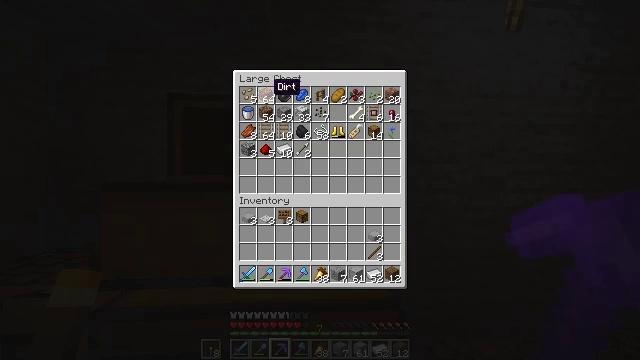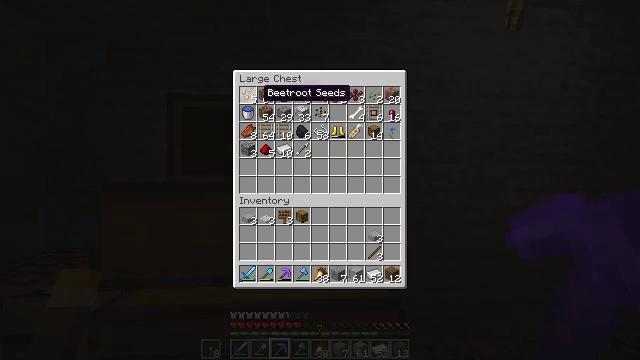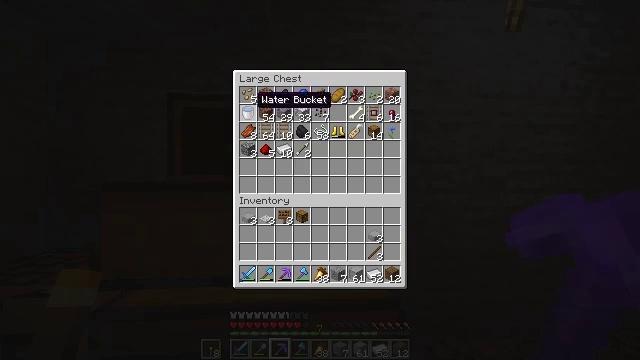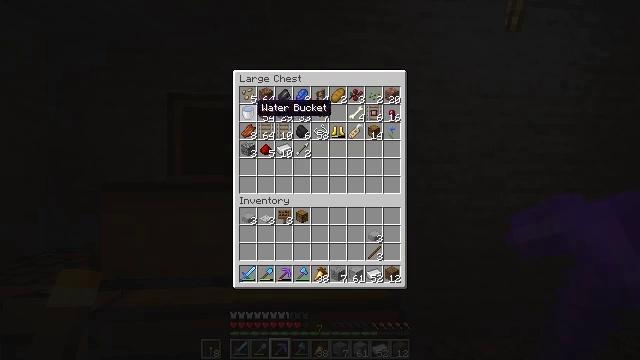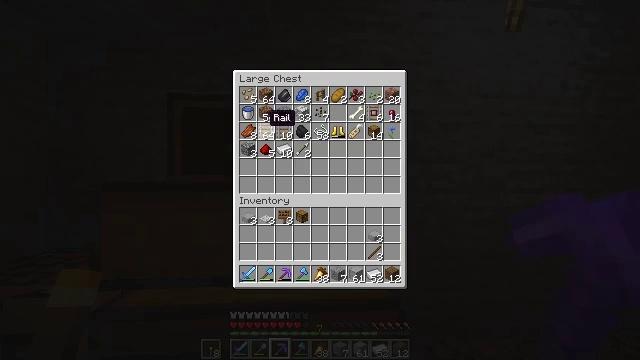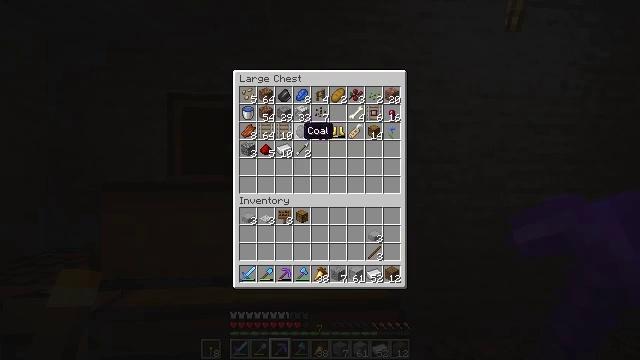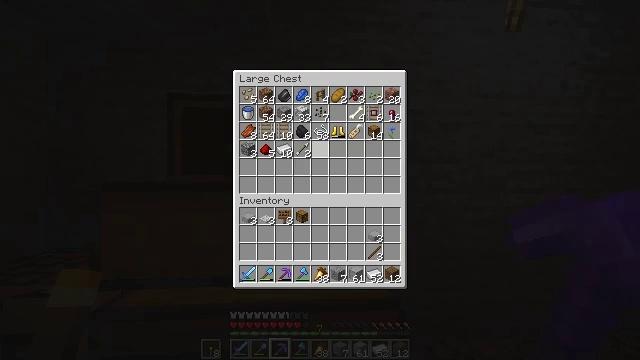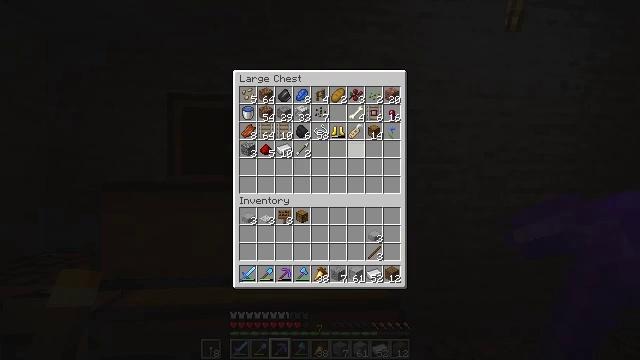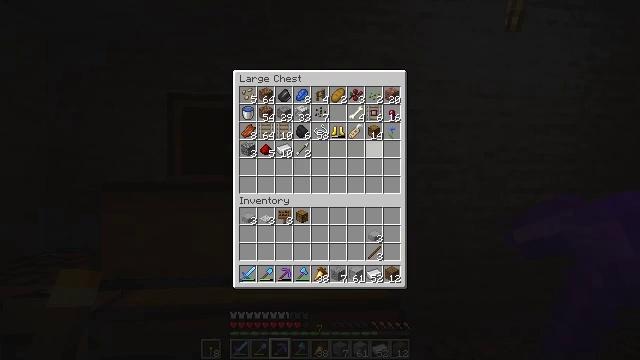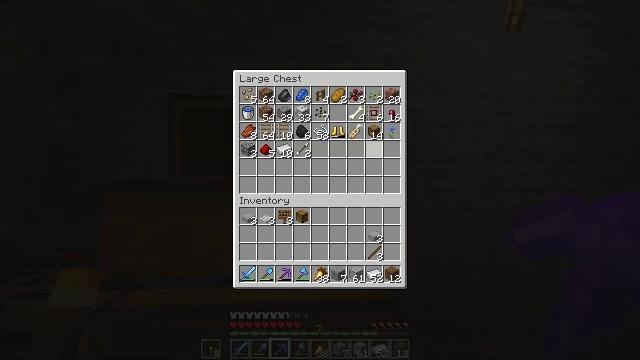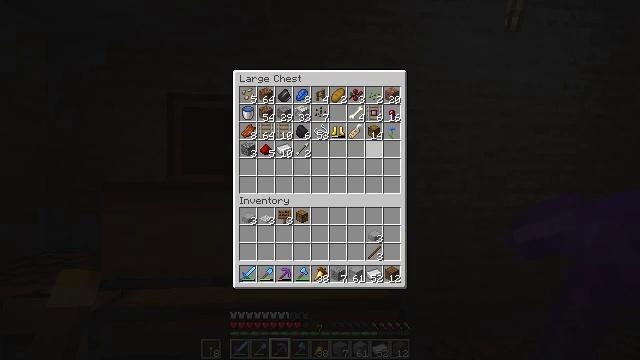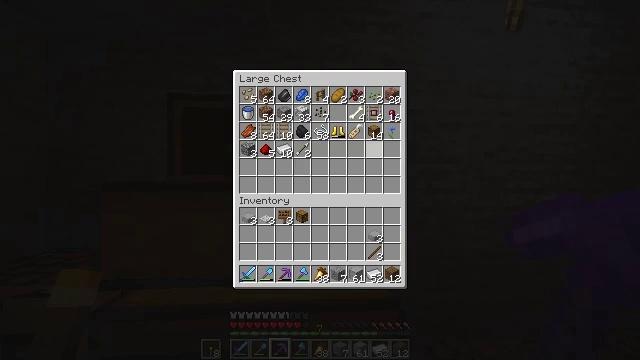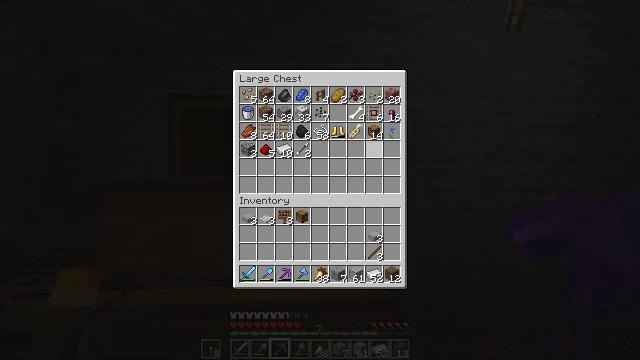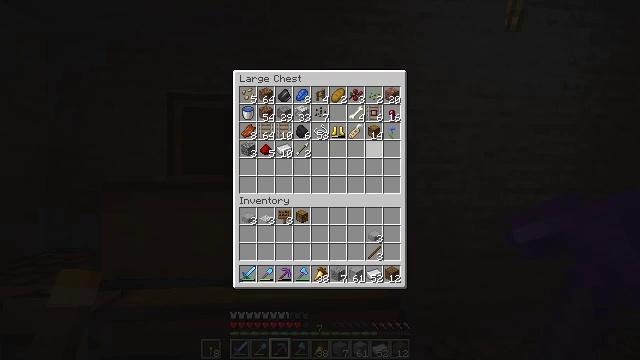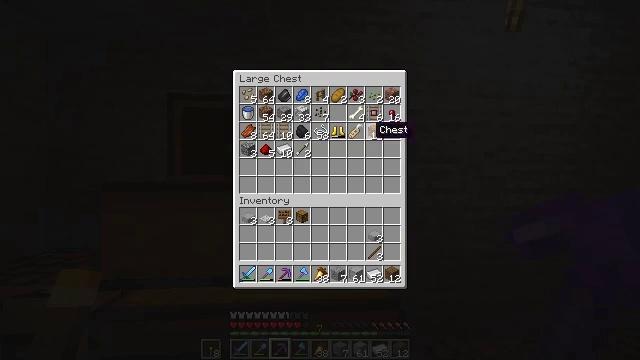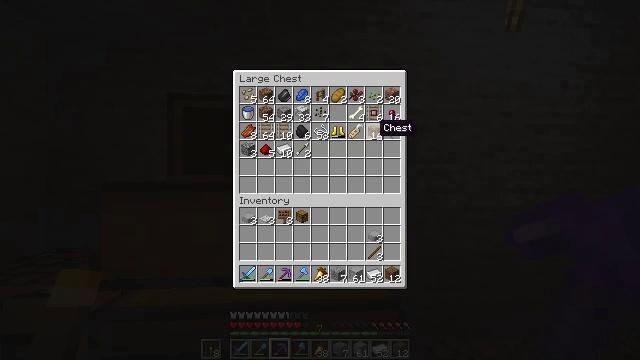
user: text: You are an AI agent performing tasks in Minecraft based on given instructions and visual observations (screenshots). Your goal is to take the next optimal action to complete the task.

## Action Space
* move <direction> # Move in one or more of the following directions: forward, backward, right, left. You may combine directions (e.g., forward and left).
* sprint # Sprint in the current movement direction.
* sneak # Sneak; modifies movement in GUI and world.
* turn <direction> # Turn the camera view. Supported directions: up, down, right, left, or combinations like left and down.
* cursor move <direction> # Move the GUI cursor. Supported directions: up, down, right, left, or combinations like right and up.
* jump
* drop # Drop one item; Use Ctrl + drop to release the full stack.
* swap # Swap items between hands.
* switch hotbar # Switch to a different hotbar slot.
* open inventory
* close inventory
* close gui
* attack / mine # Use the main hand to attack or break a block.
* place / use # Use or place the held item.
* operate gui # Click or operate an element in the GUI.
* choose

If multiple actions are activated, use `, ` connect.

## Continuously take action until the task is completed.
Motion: motion action
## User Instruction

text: craft item andesite wall
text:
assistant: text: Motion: turn left
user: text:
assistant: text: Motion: turn down
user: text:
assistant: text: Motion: turn down
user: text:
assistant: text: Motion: turn right and down
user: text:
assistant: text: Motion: turn right and down
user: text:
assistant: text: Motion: turn right
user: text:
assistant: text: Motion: turn right
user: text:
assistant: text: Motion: turn right
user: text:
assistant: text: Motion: no_op
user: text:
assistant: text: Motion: no_op
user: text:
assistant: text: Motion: no_op
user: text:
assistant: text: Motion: no_op
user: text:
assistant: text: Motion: no_op
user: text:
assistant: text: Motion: no_op
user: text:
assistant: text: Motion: no_op
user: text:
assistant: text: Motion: no_op
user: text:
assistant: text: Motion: no_op
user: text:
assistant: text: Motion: attack / mine
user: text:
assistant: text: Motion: attack / mine
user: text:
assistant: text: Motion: attack / mine
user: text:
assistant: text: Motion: turn left and down
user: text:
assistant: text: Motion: turn left and down
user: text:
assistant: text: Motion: turn left and down
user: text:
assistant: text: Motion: no_op
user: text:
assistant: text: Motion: no_op
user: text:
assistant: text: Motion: no_op
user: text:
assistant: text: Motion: no_op
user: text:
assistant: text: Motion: no_op
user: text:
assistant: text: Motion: no_op
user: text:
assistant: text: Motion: no_op